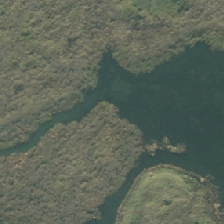
Land cover: herbaceous_freshwater_vege